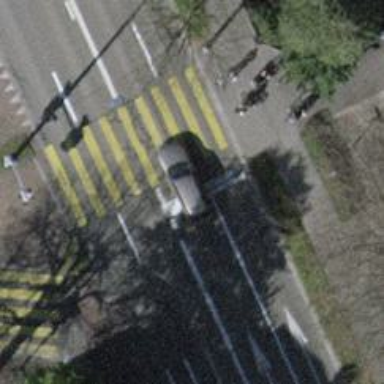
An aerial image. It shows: Paved footway with zebra crossing.